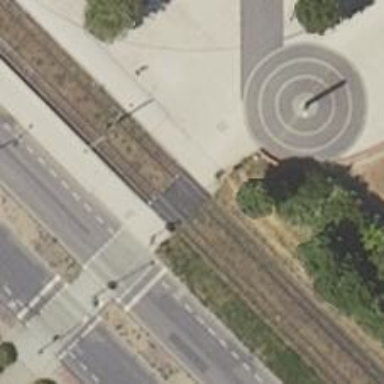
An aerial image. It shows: Crossing for the railway.